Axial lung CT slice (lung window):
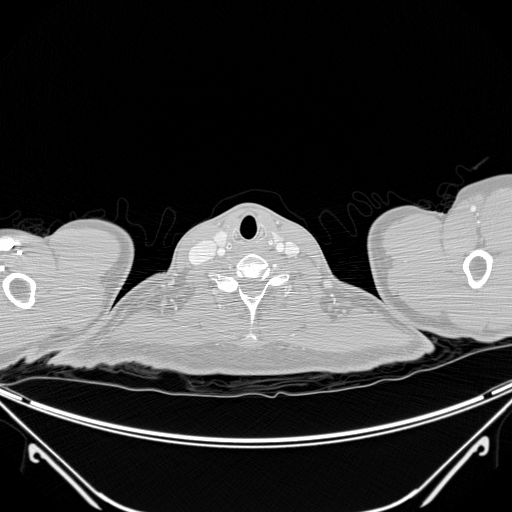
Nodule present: no